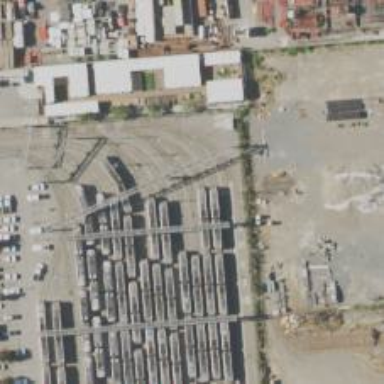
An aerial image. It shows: Light rail service yard with electrified contact lines.